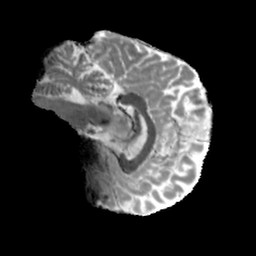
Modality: MD
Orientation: sagittal
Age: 25
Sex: female
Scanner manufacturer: siemens
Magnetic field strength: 6.98 T
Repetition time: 7.776 s
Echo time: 0.076 s